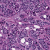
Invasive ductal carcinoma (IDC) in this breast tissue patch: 0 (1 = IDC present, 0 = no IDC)